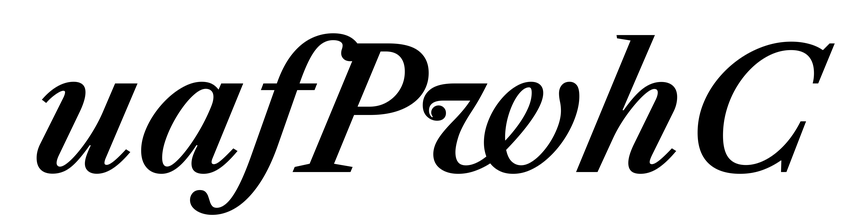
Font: LibreCaslonText-Italic_SemiBold_Italic